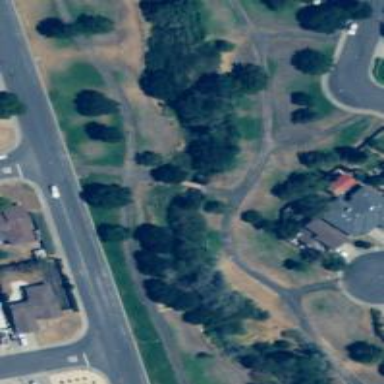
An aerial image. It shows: Footway along the road.